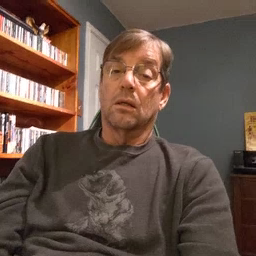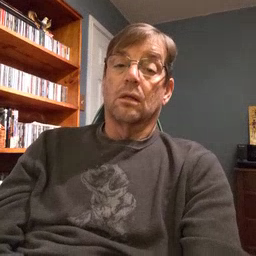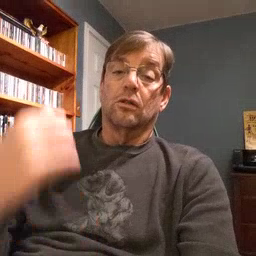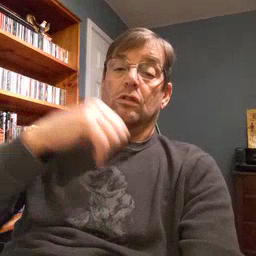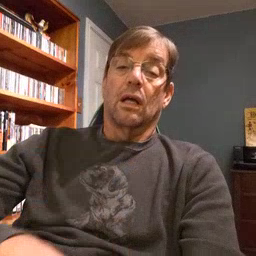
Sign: jacket